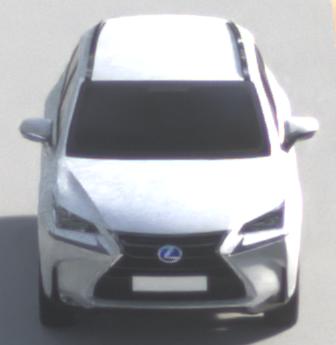
Make: Lexus
Model: NX 300h
Detailed model: NX (AZ1)
Model produced from: 2017/11
Model produced until: 2018/08
Doors: 5
Color: white
Road condition: dry road
Daytime: morning or afternoon
Contrast: low contrast